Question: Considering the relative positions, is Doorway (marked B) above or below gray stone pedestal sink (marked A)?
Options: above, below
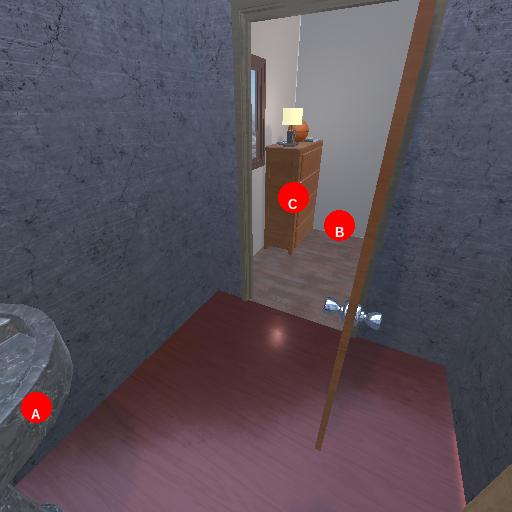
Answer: above